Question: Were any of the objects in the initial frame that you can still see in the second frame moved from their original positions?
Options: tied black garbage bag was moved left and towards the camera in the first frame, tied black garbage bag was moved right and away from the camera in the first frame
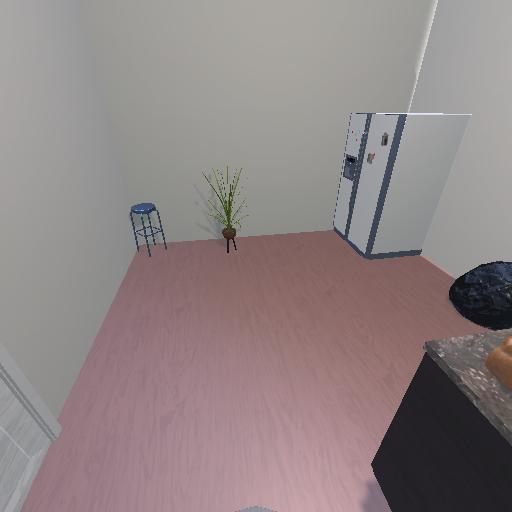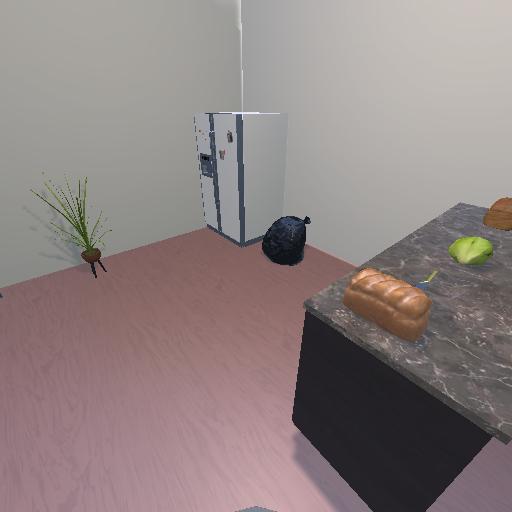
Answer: tied black garbage bag was moved left and towards the camera in the first frame